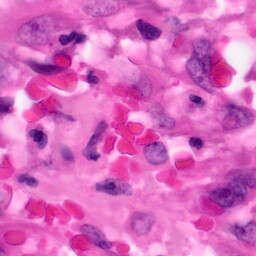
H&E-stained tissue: Pancreatic